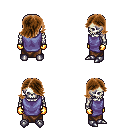
a pixel art fantasy rpg character, male body template, skeleton, chain tabard jacket, robe skirt, brown swoop hairstyle, gold gloves, metal boots, four views (front, back, left, right), 2x2 character sprite sheet, small pixel art, hard edges, no anti-aliasing